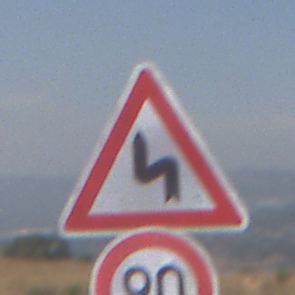
Verkehrszeichen: DoppelkurveZunaechstLinks
Zusatzzeichen unten: Geschwindigkeit90
Umgebung: Outdoor, Nature
Tageszeit: Midday
Wetter: PartlyCloudy
Licht: Natural
Jahreszeit: NotSpecified
Kontrast: HighContrast